You are looking at the unprocessed time series of a bearing vibration snapshot. Classify the bearing condition as one of: normal, inner_race, outer_race, ball.
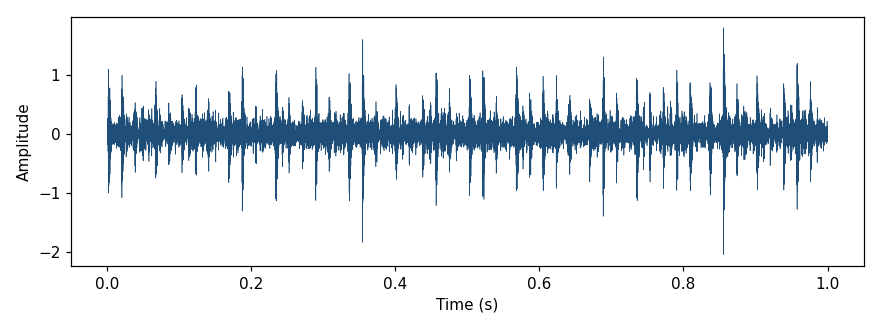
Answer: outer_race